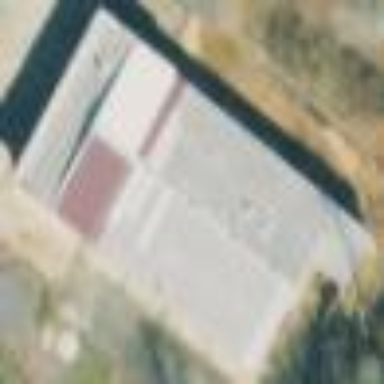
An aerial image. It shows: Building.